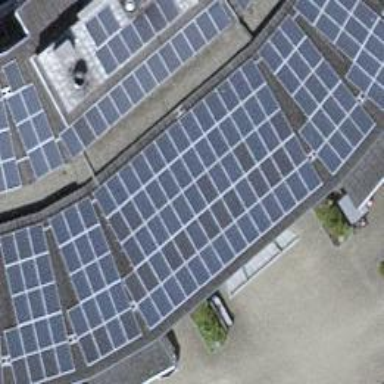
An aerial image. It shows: Solar photovoltaic panel generator.